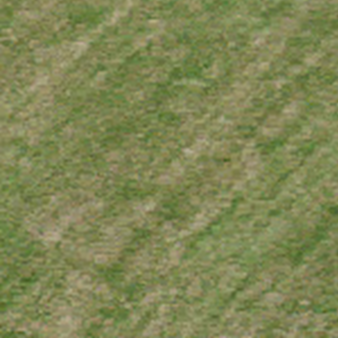
Label: other